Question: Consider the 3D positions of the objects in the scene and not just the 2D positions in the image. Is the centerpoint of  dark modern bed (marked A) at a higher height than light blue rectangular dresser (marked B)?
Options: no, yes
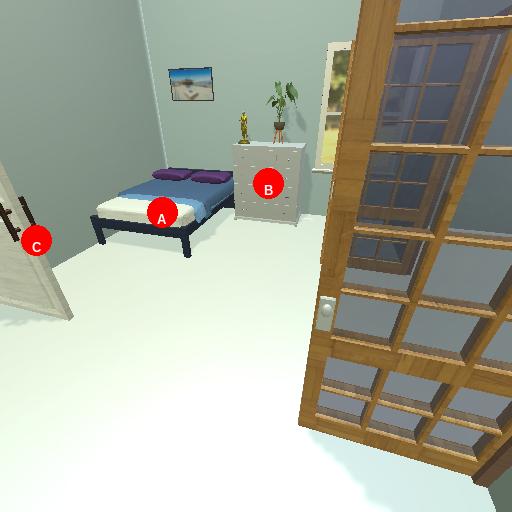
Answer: no